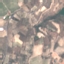
Land use / land cover: PermanentCrop